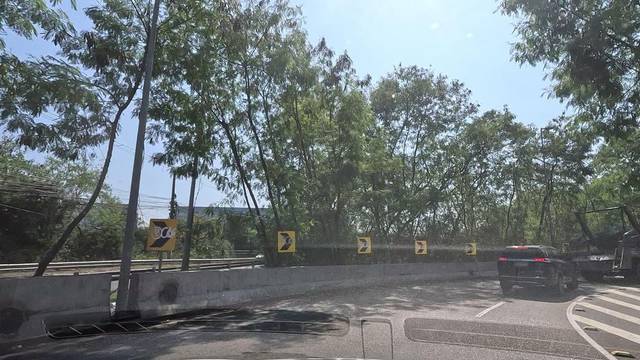
Region: Brazil
Coordinates: -22.977, -43.366